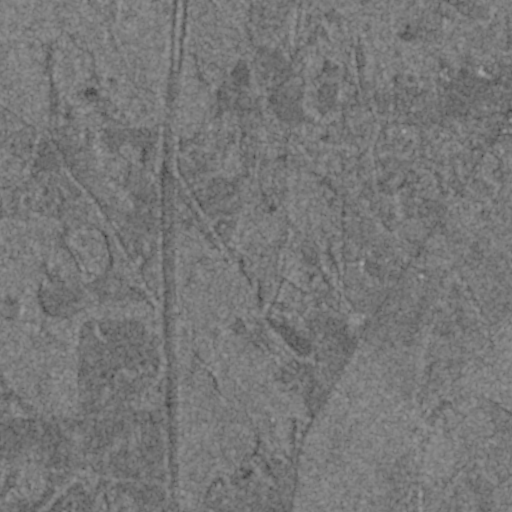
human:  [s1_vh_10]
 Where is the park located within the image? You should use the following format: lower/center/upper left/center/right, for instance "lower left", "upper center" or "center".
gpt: The park is located in the upper right of the image.
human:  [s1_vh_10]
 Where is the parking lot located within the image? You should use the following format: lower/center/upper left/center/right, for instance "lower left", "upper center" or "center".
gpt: The parking lot is located in the upper right of the image.
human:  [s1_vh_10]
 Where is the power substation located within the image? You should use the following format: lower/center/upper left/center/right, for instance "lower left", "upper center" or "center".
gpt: The power substation is located in the center right of the image.
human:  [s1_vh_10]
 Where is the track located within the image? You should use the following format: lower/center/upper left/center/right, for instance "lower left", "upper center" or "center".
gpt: The track is located in the upper right of the image.
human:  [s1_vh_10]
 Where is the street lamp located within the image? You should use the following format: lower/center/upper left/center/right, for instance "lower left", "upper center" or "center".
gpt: The street lamp is located in the upper right of the image.
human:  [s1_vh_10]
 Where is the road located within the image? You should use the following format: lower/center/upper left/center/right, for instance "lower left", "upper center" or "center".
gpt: There is no road in the image.

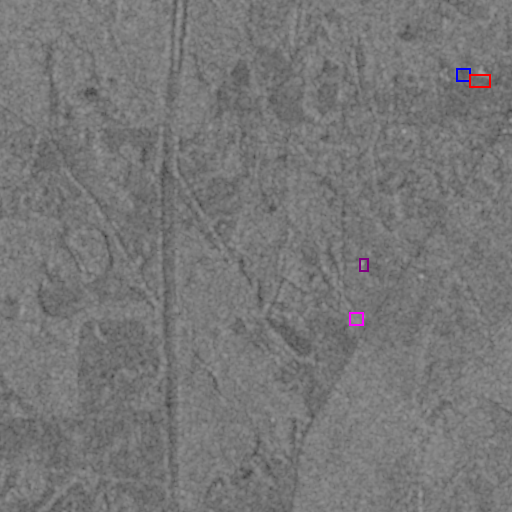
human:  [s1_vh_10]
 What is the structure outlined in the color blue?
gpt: The structure outlined in blue is a park.
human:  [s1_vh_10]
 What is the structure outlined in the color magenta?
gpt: The structure outlined in magenta is a power substation.
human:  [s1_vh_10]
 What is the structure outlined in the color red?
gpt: The structure outlined in red is a track.
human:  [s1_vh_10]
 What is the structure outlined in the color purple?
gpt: The structure outlined in purple is a building.
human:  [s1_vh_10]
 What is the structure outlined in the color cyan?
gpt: There is no cyan outline.